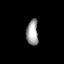
Tissue: prostate
Cell type: Endothelial cells
Senescence score: 0.7841
Nuclear area (px): 301
Mean DAPI intensity: 156.914